Interaction volume radius: 5 \u00c5
Interaction volume height: 35 \u00c5
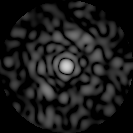
Disorder parameter: 0.8237